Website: bh-photo
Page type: store-pickup
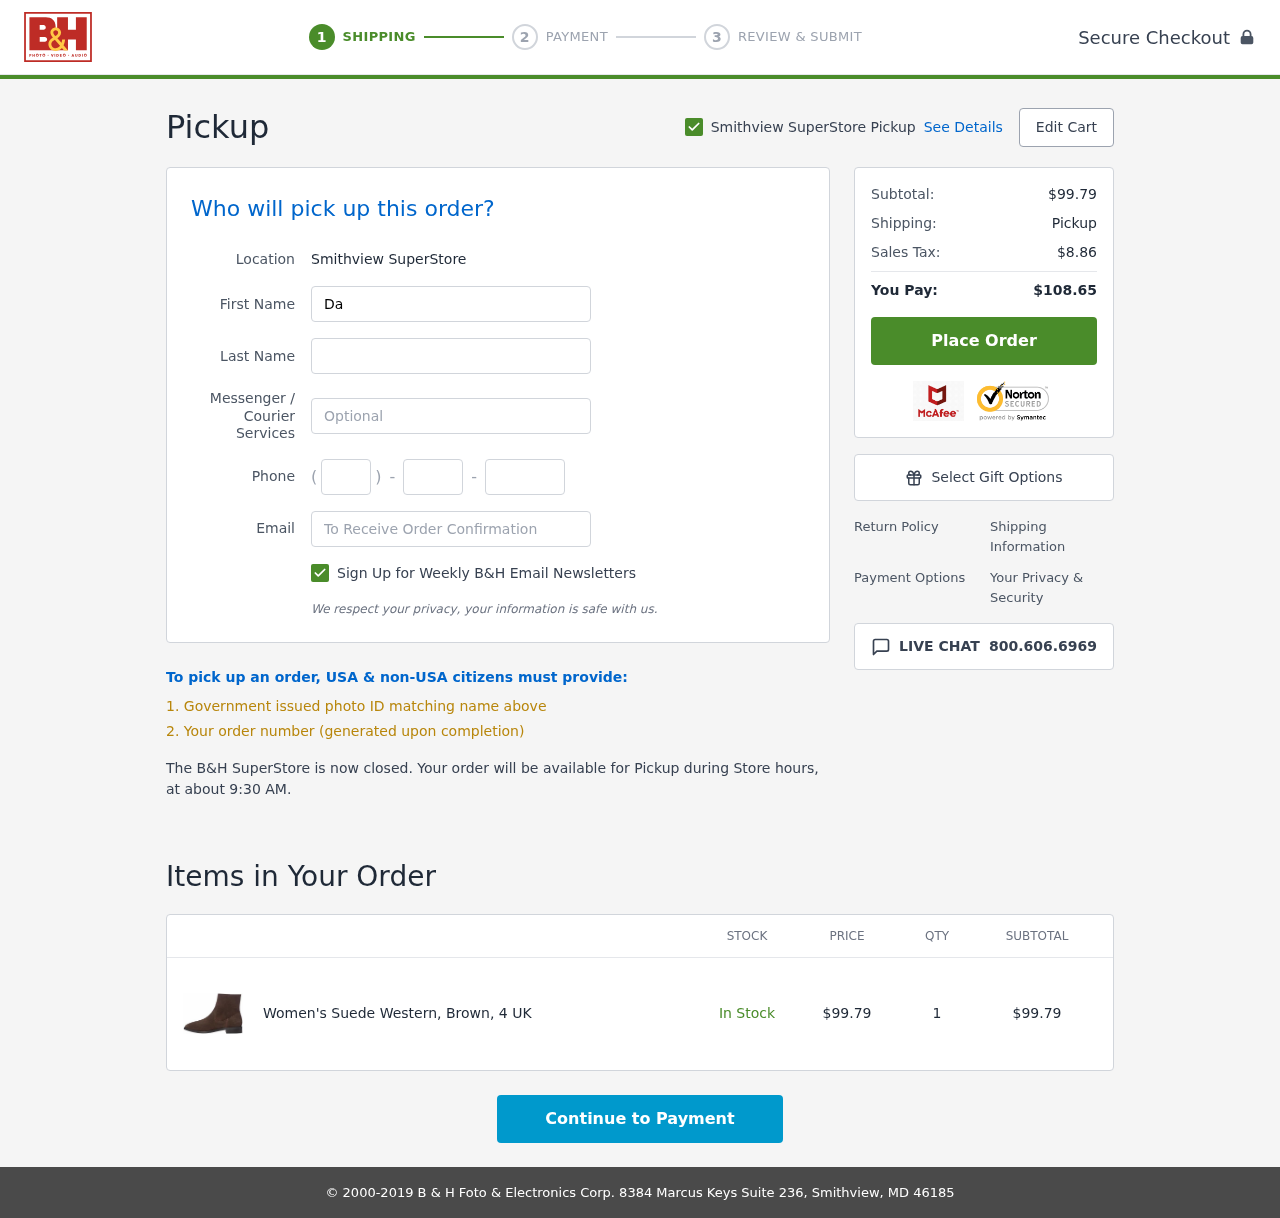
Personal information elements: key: PII_EMAIL
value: daniel_curry@hotmail.com
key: PII_FIRSTNAME
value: Daniel
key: PII_LASTNAME
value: Curry
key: PII_LOCATION1_CITY
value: Smithview SuperStore Pickup
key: PII_LOCATION1_CITY
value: Smithview SuperStore
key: PII_PHONE_AREA
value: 679
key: PII_PHONE_PREFIX
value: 759
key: PII_PHONE_SUFFIX
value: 8728
Product elements: key: PRODUCT1_NAME
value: Women's Suede Western, Brown, 4 UK
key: PRODUCT1_PRICE
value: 99.79
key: PRODUCT1_QUANTITY
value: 1
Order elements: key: ORDER_SUBTOTAL
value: $99.79
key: ORDER_TAX
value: $8.86
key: ORDER_TOTAL
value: $108.65